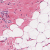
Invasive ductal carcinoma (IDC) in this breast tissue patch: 0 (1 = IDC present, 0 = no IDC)